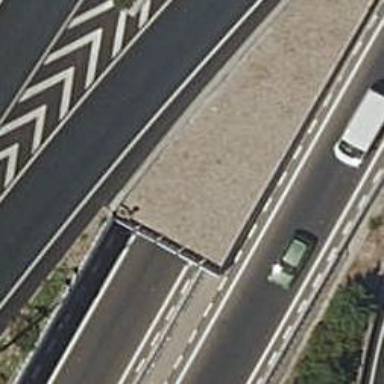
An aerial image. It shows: Tunnel under motorway link.